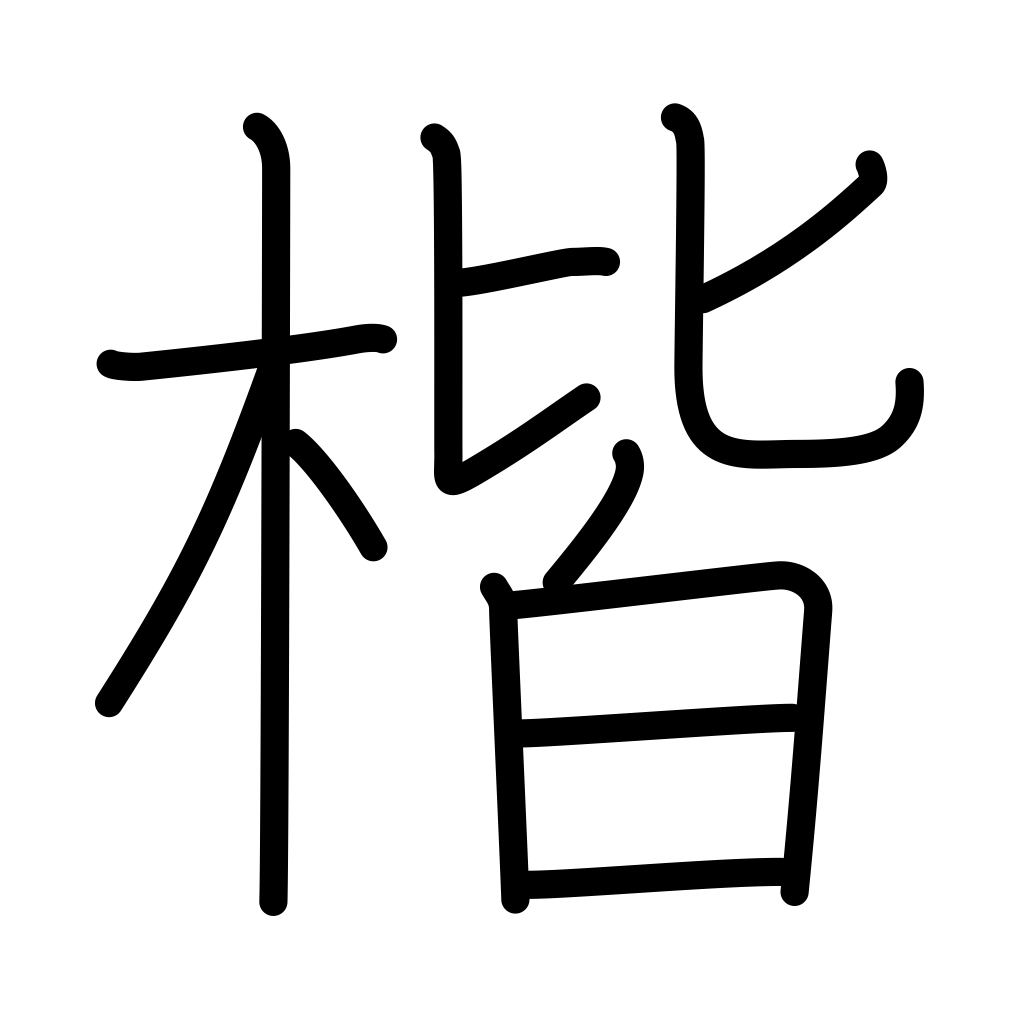
Meaning: square character style, correctness